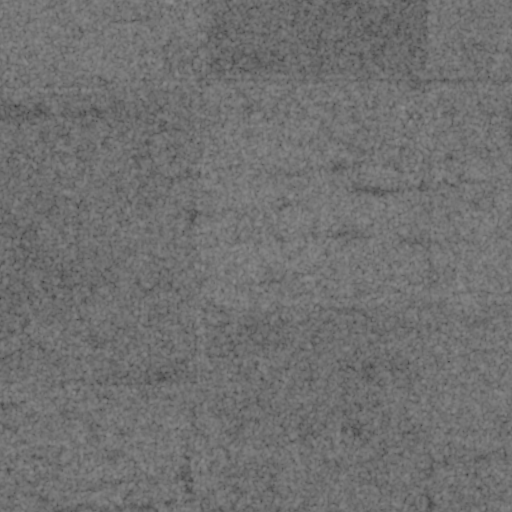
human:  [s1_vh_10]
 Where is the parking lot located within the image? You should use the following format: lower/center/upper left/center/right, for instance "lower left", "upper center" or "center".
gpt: The parking lot is located in the upper right of the image.
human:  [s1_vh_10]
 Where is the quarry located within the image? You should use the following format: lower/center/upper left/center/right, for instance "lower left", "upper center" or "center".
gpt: The quarry is located in the lower left of the image.
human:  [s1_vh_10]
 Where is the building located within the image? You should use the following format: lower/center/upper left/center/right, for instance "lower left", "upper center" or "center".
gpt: The building is located in the upper right of the image.
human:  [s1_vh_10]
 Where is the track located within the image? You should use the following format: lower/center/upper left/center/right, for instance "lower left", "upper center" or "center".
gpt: There is no track in the image.

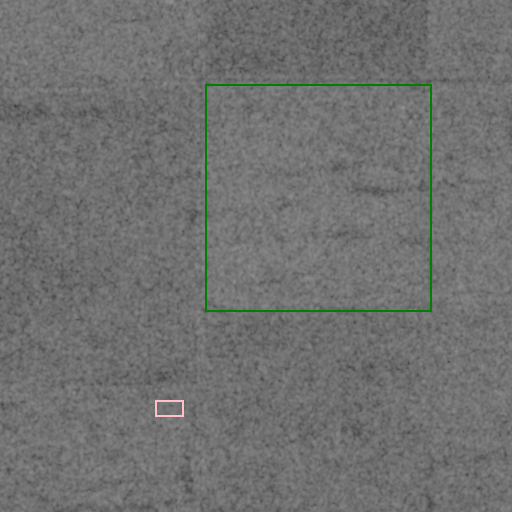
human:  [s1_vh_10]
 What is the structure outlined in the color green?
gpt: The structure outlined in green is a crop field.
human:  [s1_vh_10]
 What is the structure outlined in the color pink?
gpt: The structure outlined in pink is a quarry.
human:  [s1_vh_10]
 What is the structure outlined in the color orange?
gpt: There is no orange outline.